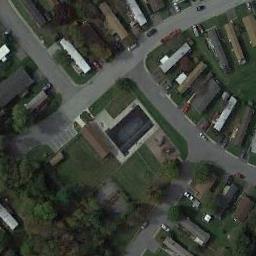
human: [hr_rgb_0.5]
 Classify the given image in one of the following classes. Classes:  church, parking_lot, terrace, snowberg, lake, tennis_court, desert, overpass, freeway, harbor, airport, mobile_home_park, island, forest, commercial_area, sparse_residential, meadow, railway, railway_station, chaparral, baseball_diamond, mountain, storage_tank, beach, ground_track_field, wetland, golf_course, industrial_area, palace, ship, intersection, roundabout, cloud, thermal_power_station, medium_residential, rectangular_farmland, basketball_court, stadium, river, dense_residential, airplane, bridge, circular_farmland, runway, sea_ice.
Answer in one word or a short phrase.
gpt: mobile_home_park